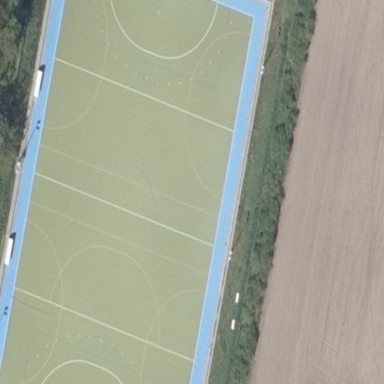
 used for leisure and sports activities."